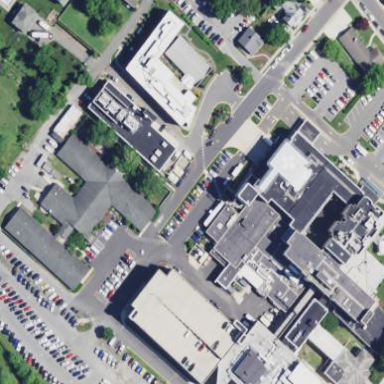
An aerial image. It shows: Hospital building.